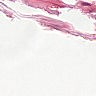
Metastatic tissue present: no